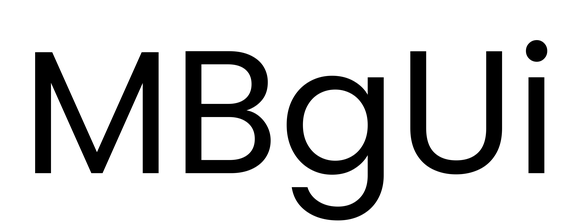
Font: Poppins-Regular